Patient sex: M
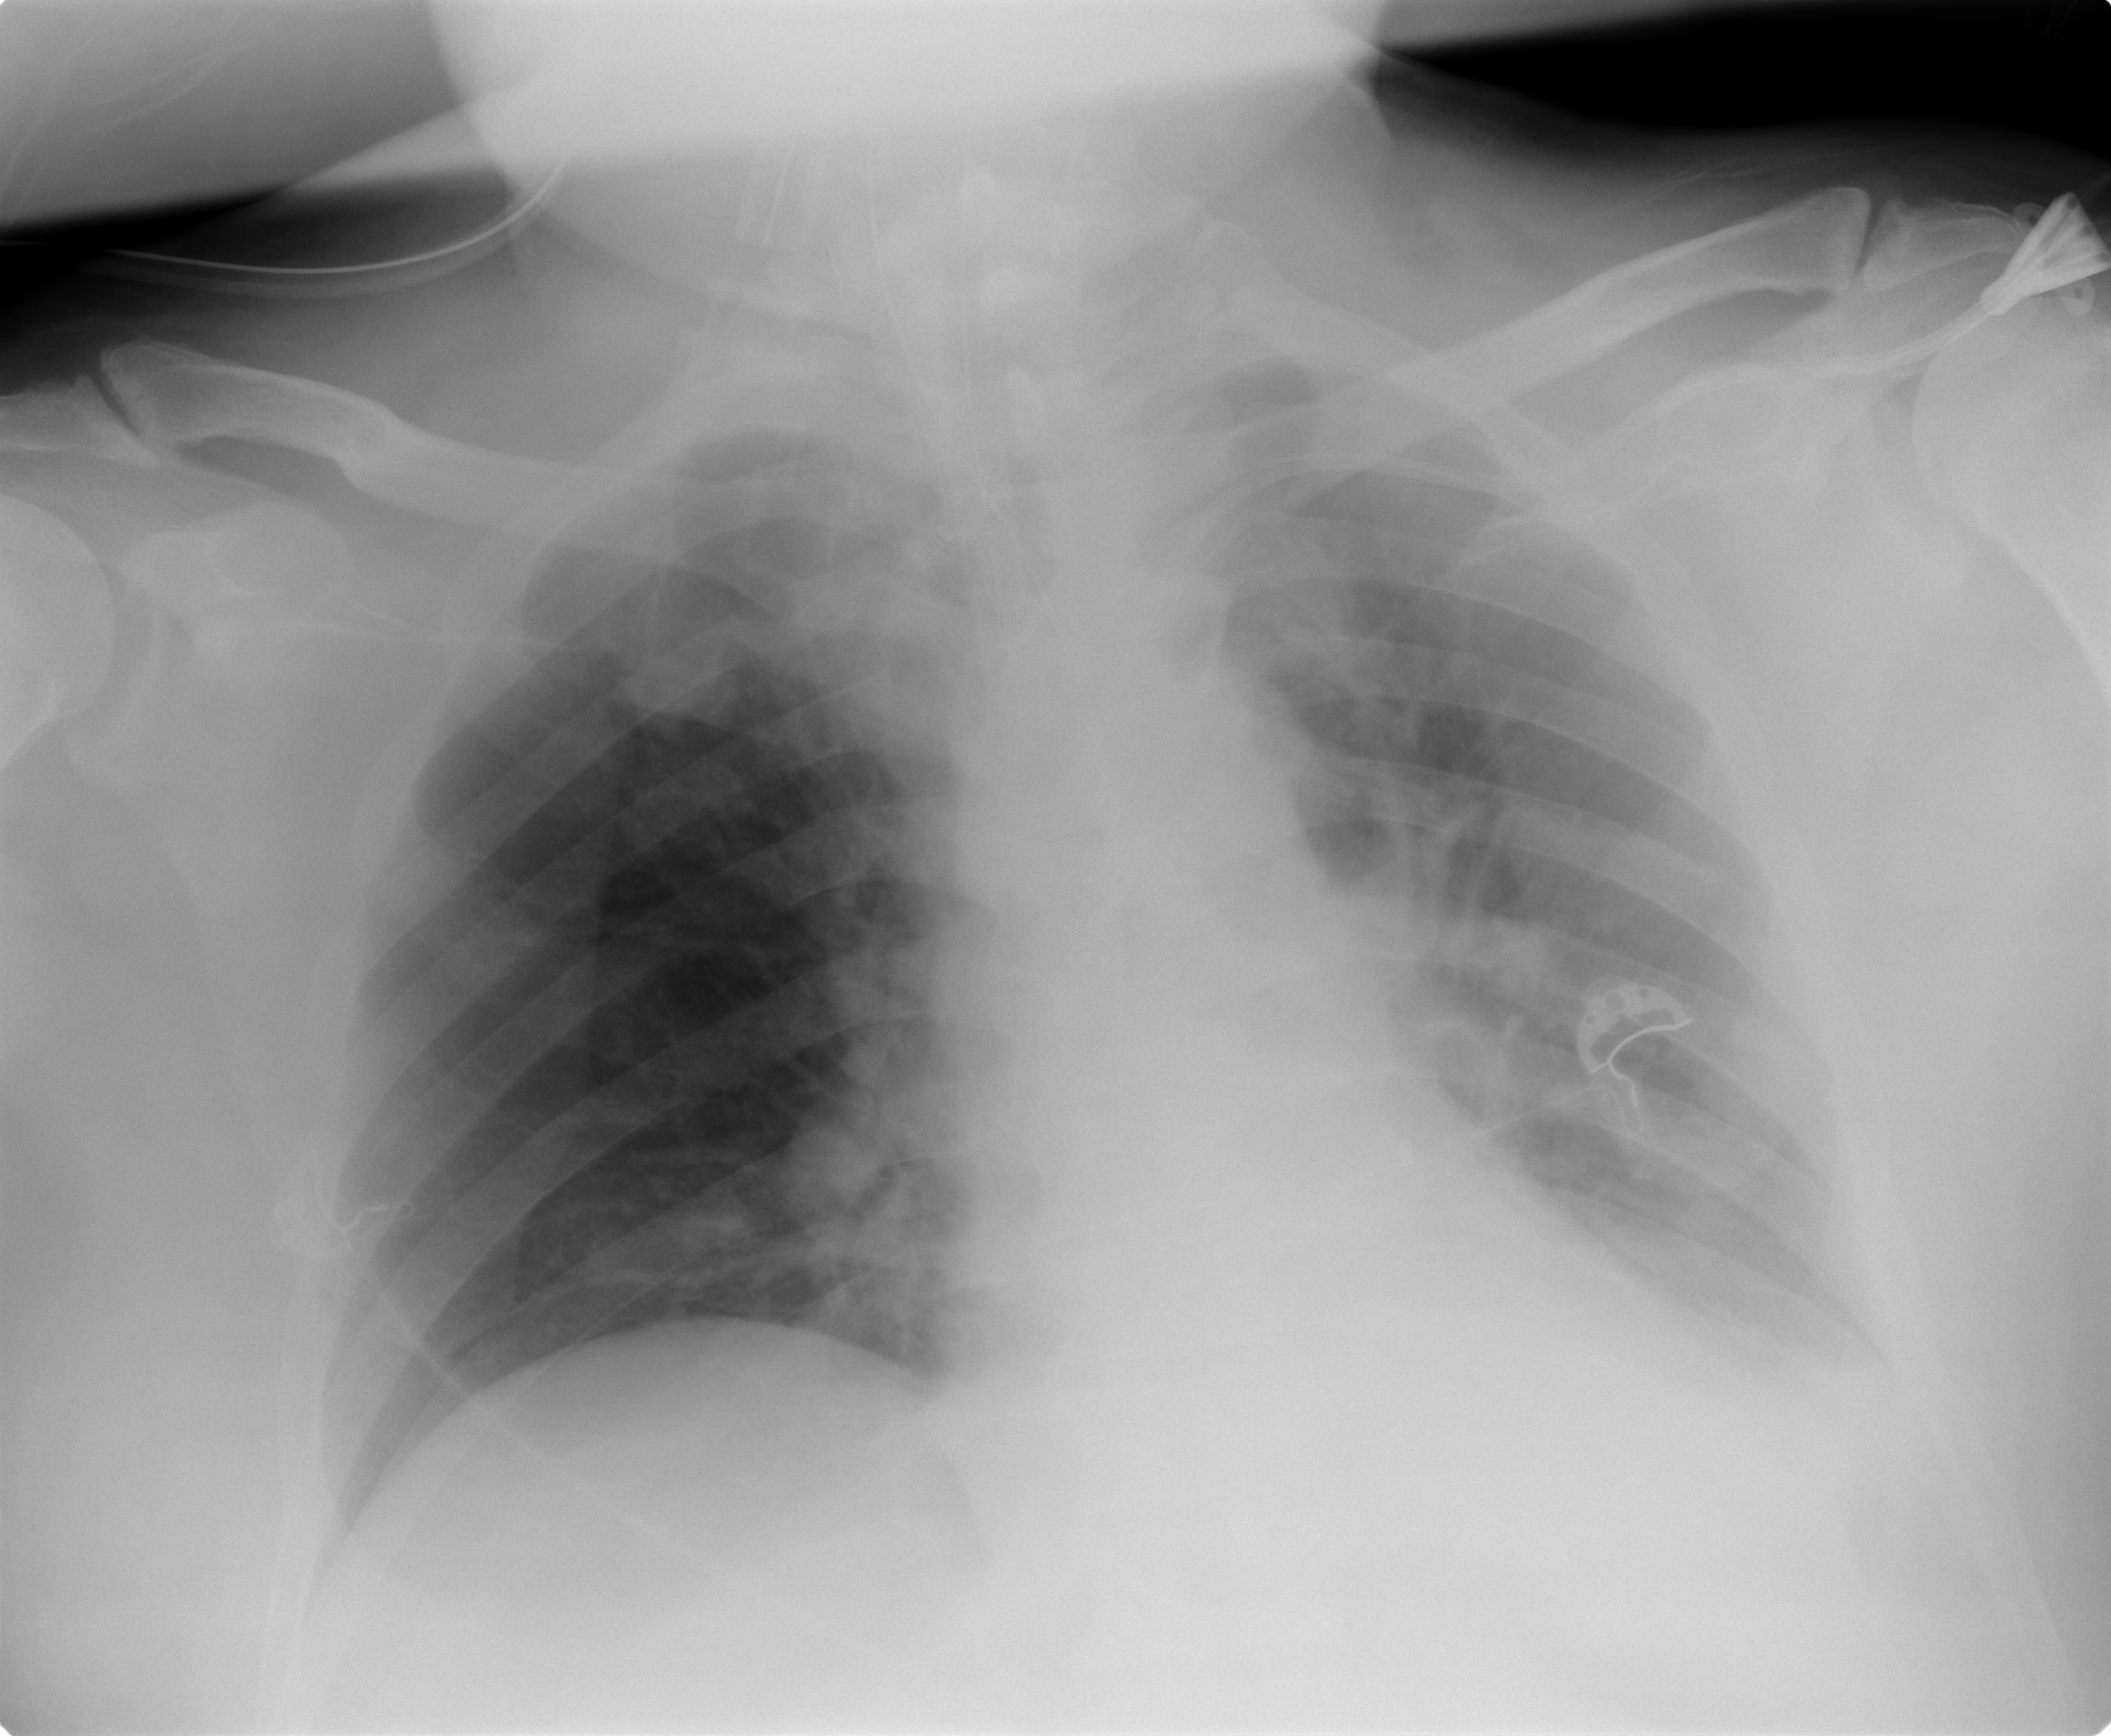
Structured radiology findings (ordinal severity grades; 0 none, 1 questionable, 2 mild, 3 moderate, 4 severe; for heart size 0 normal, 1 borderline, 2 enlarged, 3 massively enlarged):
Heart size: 0
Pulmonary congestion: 0
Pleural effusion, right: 0
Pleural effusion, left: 2
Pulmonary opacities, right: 0
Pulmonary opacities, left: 0
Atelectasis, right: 0
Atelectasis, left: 2